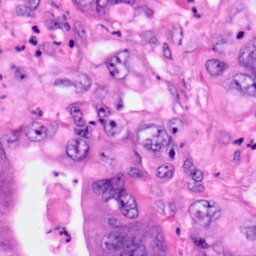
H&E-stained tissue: Pancreatic